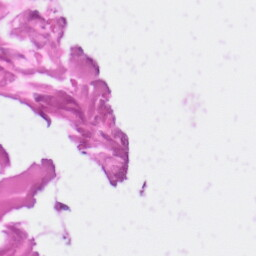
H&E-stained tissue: Skin